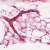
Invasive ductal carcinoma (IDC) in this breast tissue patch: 0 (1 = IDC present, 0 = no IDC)